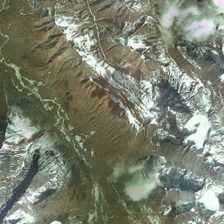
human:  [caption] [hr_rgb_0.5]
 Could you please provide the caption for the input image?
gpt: some white snows cover part of khaki mountain .

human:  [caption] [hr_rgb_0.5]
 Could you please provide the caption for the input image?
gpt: some white snows cover part of khaki mountain .

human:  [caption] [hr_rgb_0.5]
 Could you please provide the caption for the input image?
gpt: some white snows cover part of khaki mountain .

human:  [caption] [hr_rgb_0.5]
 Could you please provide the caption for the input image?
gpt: some white snows cover part of khaki mountain .

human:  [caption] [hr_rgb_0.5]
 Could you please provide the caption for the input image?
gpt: some white snows cover part of khaki mountain .